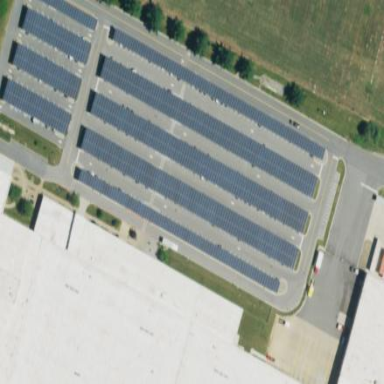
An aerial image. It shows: Solar photovoltaic panel generator on the roof of building.